Aerial crown-view tile of a tropical tree (Barro Colorado Island, Panama), acquired 20241216:
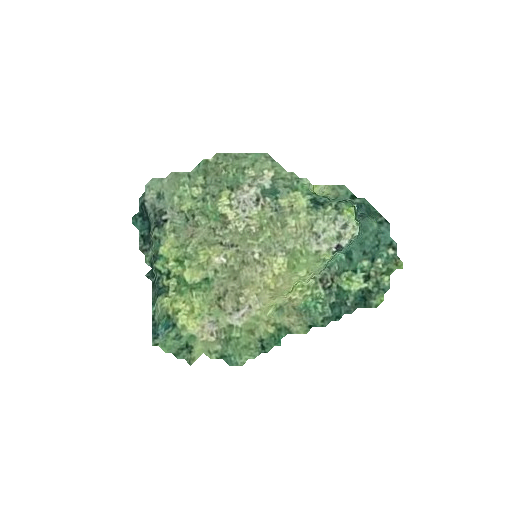
Species: Cordia alliodora
GBIF accepted scientific name: Cordia alliodora
Crown area: 57.696 m²